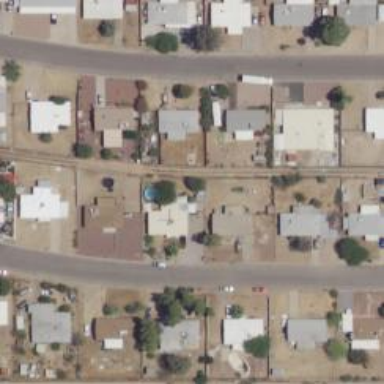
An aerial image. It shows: Alley classified as service road.